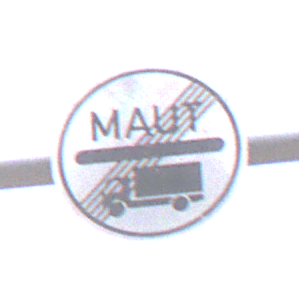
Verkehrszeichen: EndeMautpflicht
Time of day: MorningAfternoon
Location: Outdoor (Nature)
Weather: Overcast
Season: NotSpecified
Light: Natural